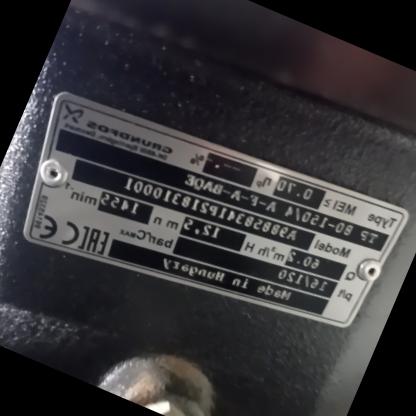
Klasa: tabliczka-znamionowa